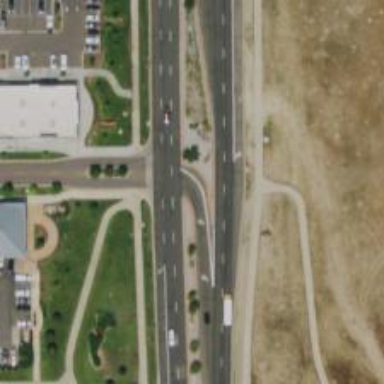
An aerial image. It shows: Secondary link road with asphalt surface.